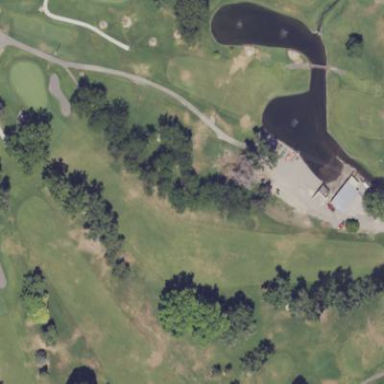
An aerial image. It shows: Water hazard on golf course. The hazard is natural water feature.